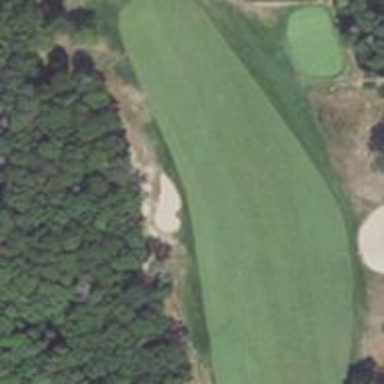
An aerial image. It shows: View of golf hole.